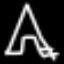
Label: The Eiffel Tower